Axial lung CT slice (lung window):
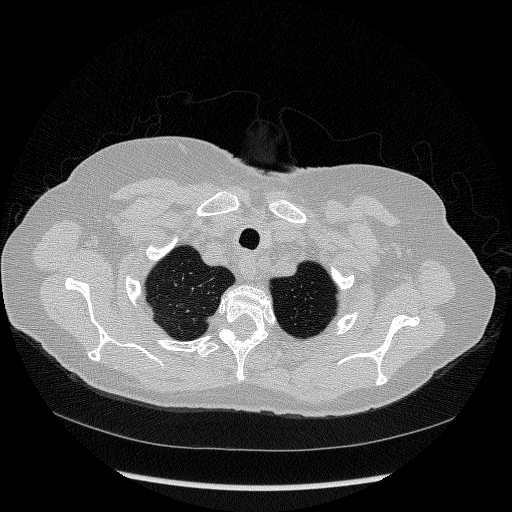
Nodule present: no